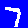
Digit: 7